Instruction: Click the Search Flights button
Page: home
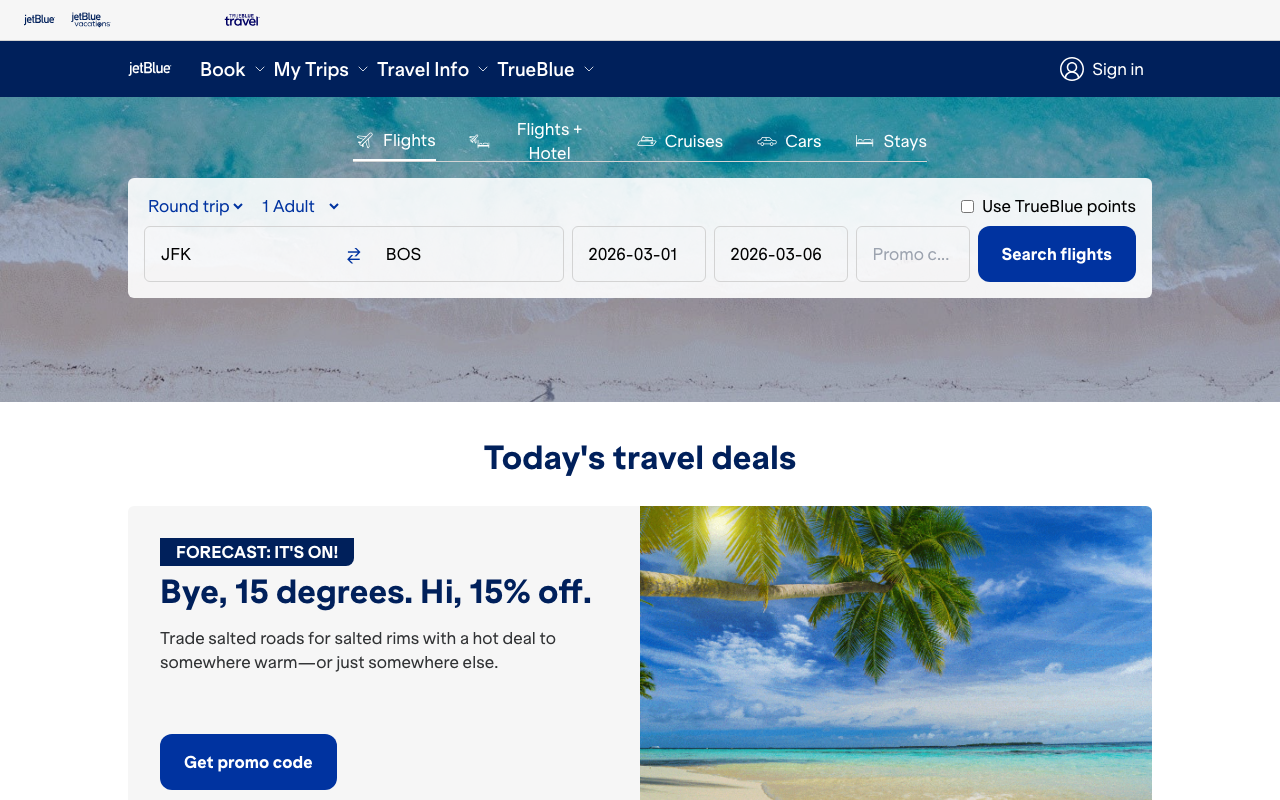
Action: click